Interaction volume radius: 10 \u00c5
Interaction volume height: 15 \u00c5
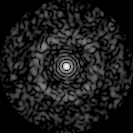
Disorder parameter: 0.8285